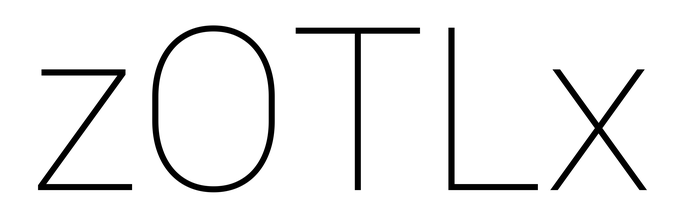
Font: Roboto_Thin